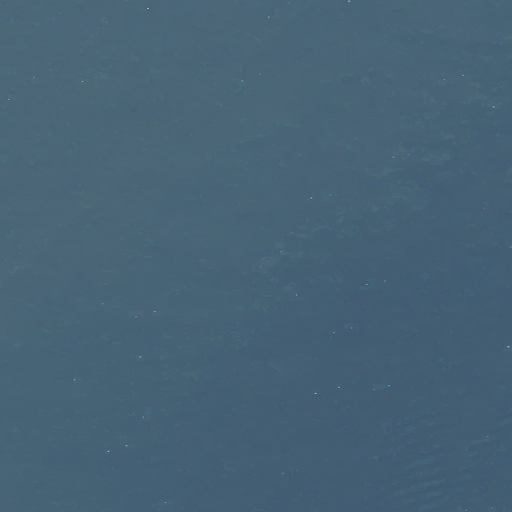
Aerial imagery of bar in Maine named Sally Prude Ledge containing only open water